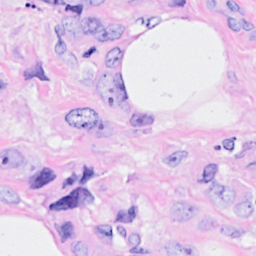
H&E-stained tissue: Breast